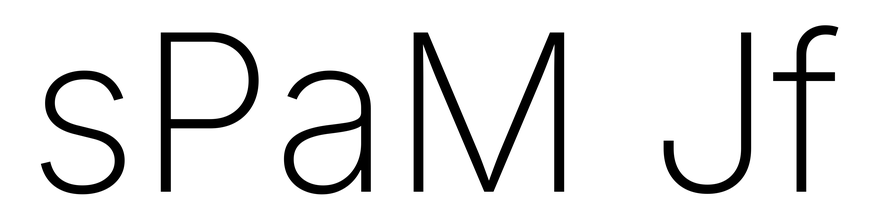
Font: Inter_ExtraLight